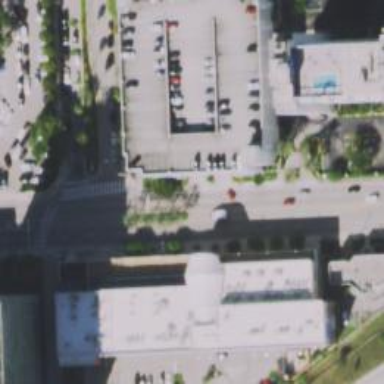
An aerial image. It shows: Multi-storey parking building.